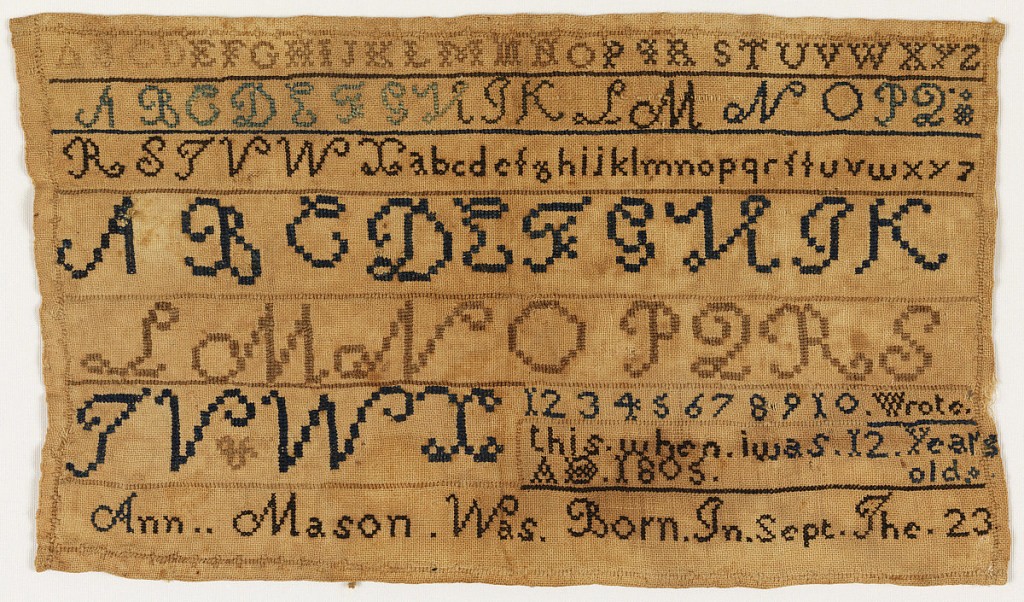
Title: Sampler
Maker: Ann Mason, American
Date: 1805
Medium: silk embroidery on cotton foundation Technique: embroidered in cross stitch on plain weave foundation
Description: Bands of alphabets and numerals, in varied sizes and colors, and an inscription:
Wrote this when I was 12 years old AD 1805  Ann Mason was born in Sept the 23